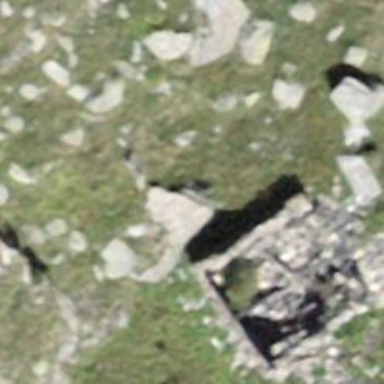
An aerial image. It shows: Historic building in ruins.